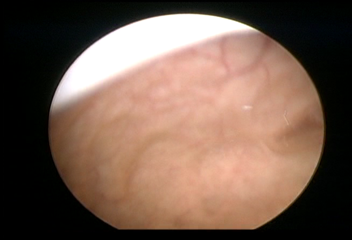
Modality: WLC
Class: Normal mucosa
Bladder cancer association: No